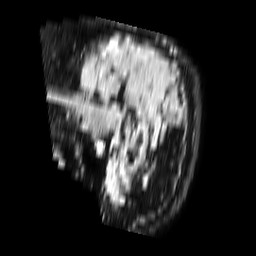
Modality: FLAIR
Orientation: sagittal
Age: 48
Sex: male
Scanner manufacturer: philips
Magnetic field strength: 1.5 T
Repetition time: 6 s
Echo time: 0.1016 s